Interaction volume radius: 5 \u00c5
Interaction volume height: 20 \u00c5
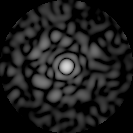
Disorder parameter: 0.822